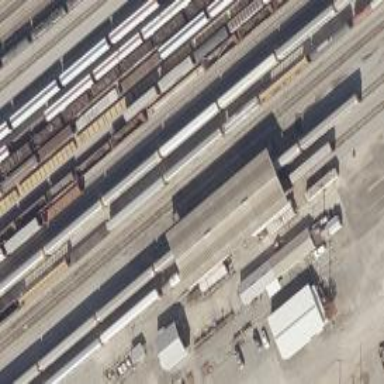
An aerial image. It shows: Covered railway tunnel in rail yard.